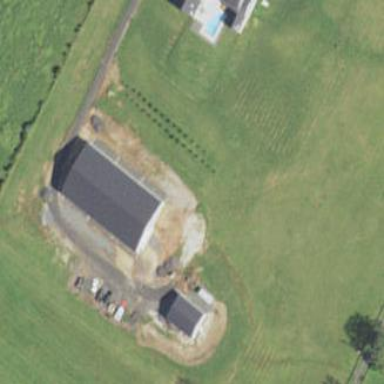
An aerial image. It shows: Farmyard area.